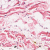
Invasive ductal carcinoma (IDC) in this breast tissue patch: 0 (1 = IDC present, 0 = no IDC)